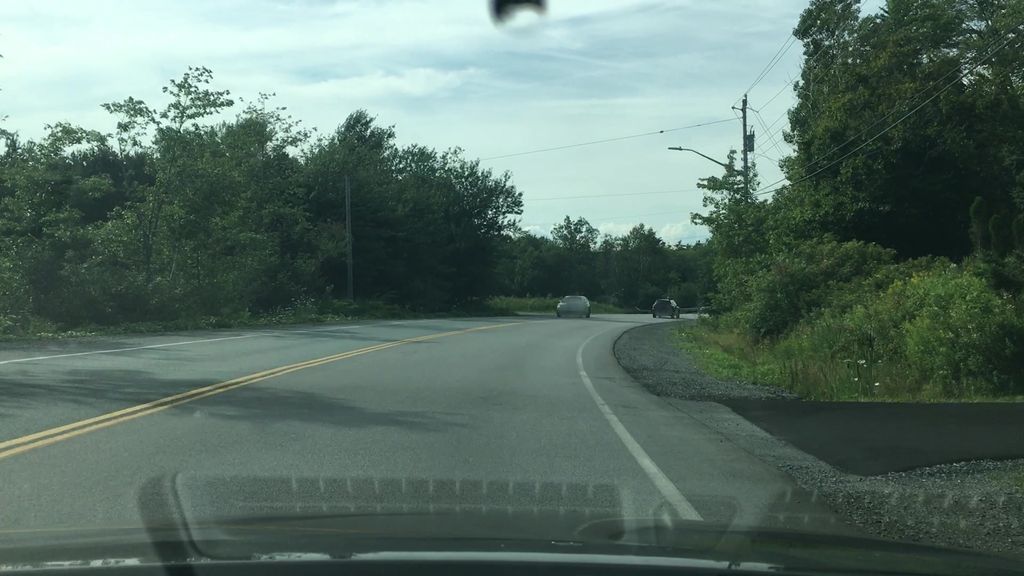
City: halifax